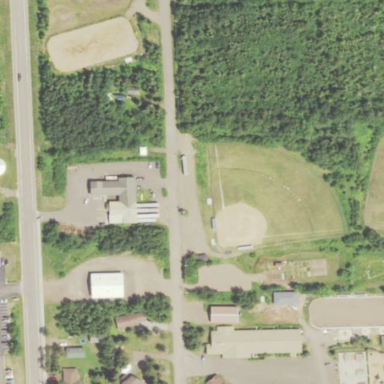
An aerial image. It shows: Baseball pitch for leisure land.